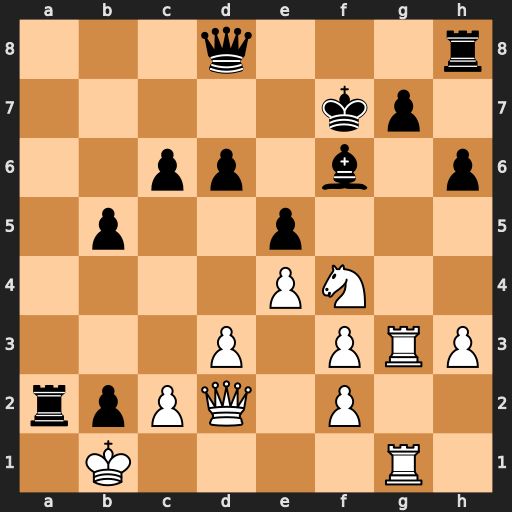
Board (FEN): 3q3r/5kp1/2pp1b1p/1p2p3/4PN2/3P1PRP/rpPQ1P2/1K4R1
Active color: w
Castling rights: -
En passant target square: -
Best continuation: Rxg7+ Bxg7 Rxg7+ Kxg7 Ne6+ Kg6 Nxd8